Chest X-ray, AP view. Patient: 62 years old, sex M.
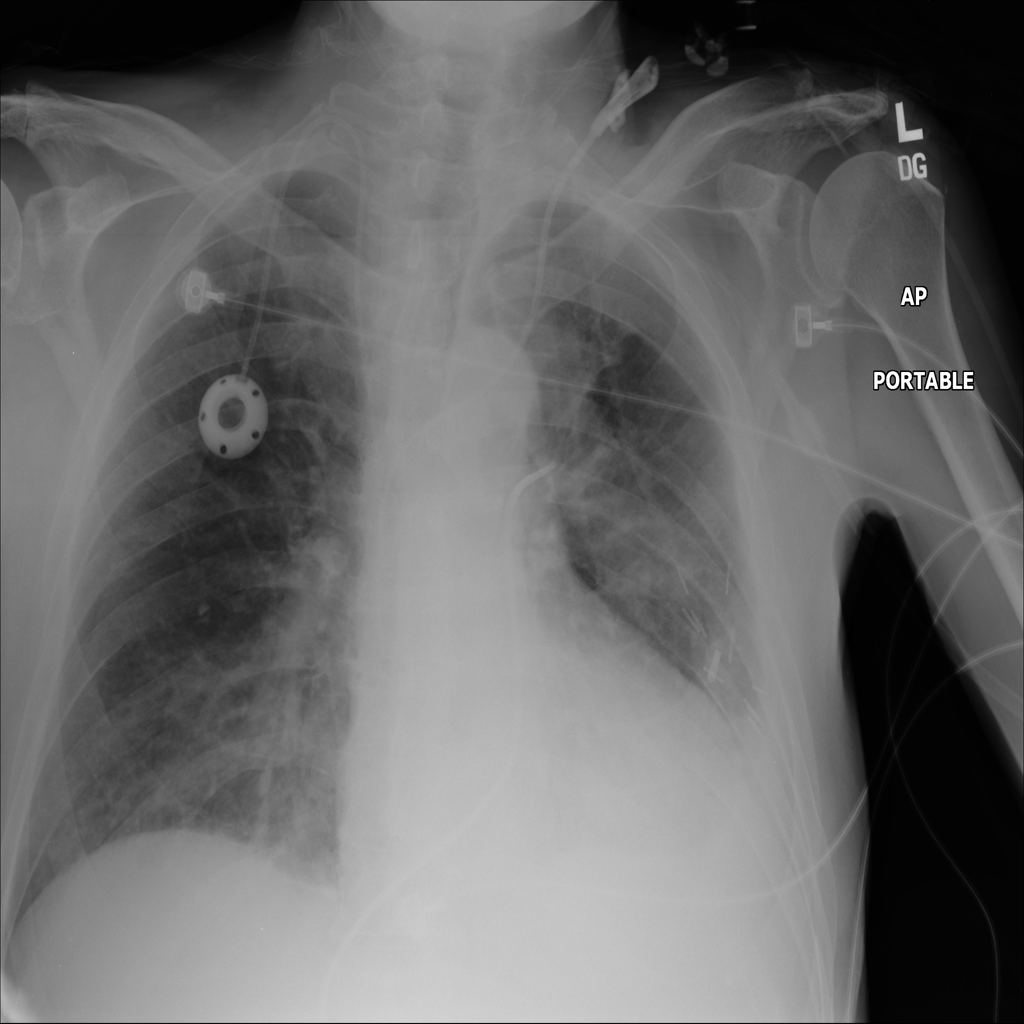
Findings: Effusion